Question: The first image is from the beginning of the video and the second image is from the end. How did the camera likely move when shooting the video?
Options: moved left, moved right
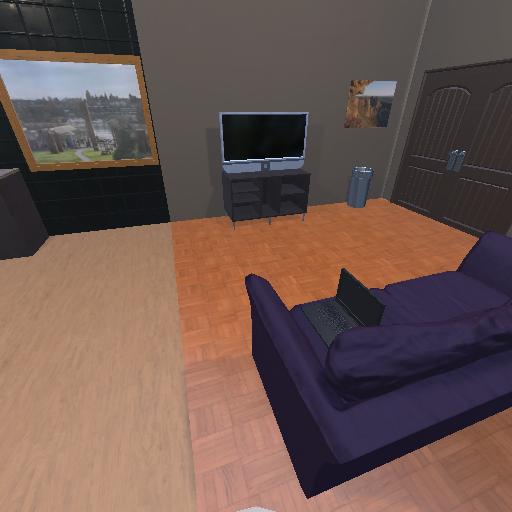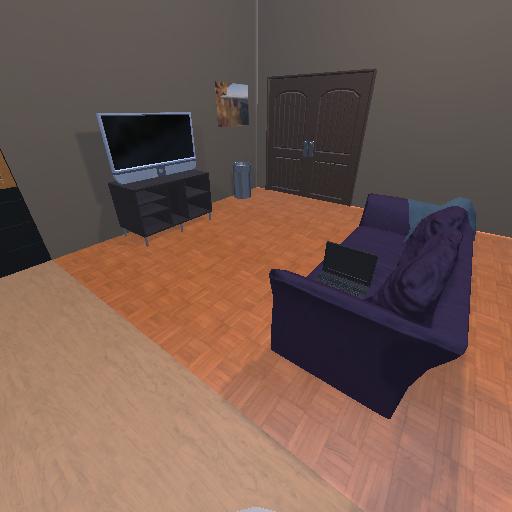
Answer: moved left